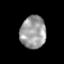
Tissue: lung
Cell type: T cells
Senescence score: 0.2411
Nuclear area (px): 813
Mean DAPI intensity: 157.566